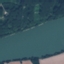
Land use / land cover class: River